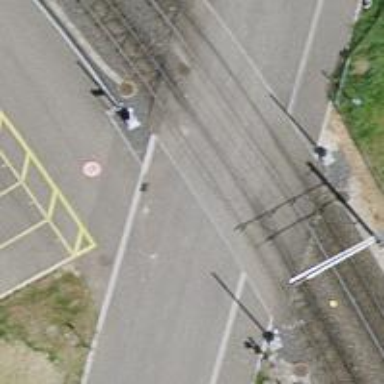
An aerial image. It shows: Level crossing along the railway.